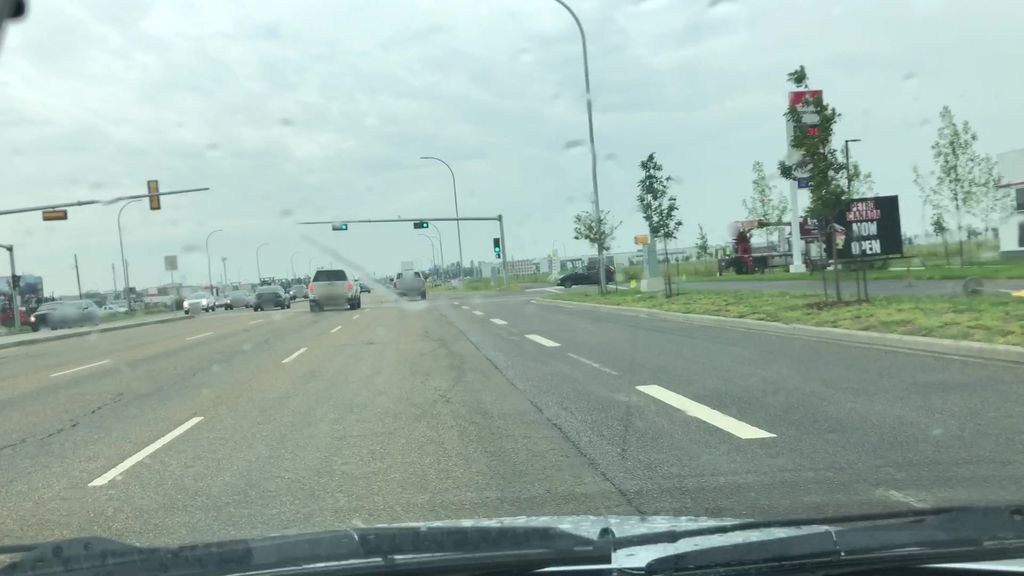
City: edmonton